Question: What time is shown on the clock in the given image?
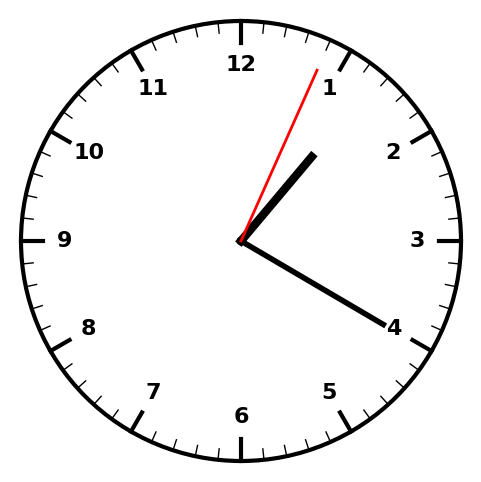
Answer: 01:20:04